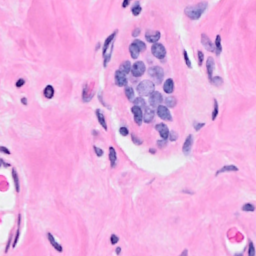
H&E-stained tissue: Breast